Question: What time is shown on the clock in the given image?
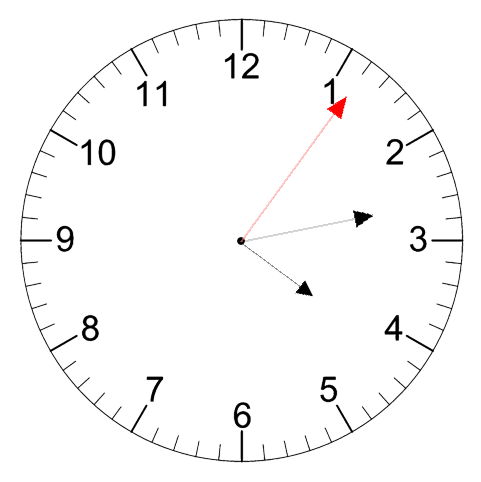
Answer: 04:13:06